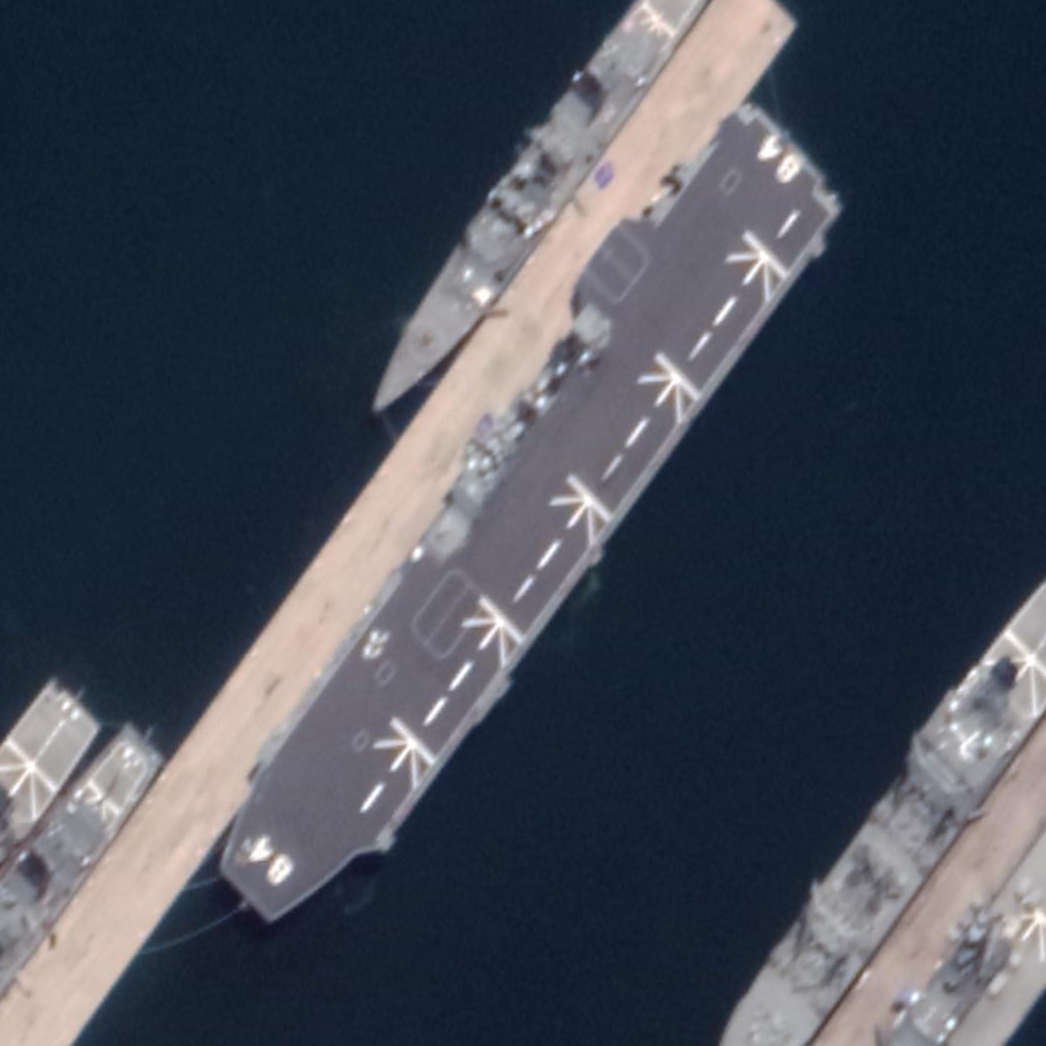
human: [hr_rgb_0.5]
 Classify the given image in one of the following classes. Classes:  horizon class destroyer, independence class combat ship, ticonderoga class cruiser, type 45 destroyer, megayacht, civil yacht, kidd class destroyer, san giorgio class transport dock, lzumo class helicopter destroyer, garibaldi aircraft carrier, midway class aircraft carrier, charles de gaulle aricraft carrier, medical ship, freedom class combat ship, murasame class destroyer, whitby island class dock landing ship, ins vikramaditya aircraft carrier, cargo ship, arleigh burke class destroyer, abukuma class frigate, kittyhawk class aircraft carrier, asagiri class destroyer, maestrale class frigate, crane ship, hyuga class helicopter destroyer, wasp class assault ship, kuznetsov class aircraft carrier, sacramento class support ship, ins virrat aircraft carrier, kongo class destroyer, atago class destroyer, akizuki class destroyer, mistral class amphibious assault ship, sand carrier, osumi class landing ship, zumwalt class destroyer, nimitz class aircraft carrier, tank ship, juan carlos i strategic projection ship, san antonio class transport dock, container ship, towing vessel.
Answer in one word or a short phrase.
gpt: Lzumo class helicopter destroyer